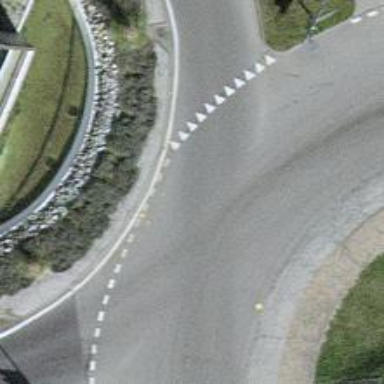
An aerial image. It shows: Secondary road around roundabout.